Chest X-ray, AP view. Patient: 21 years old, sex M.
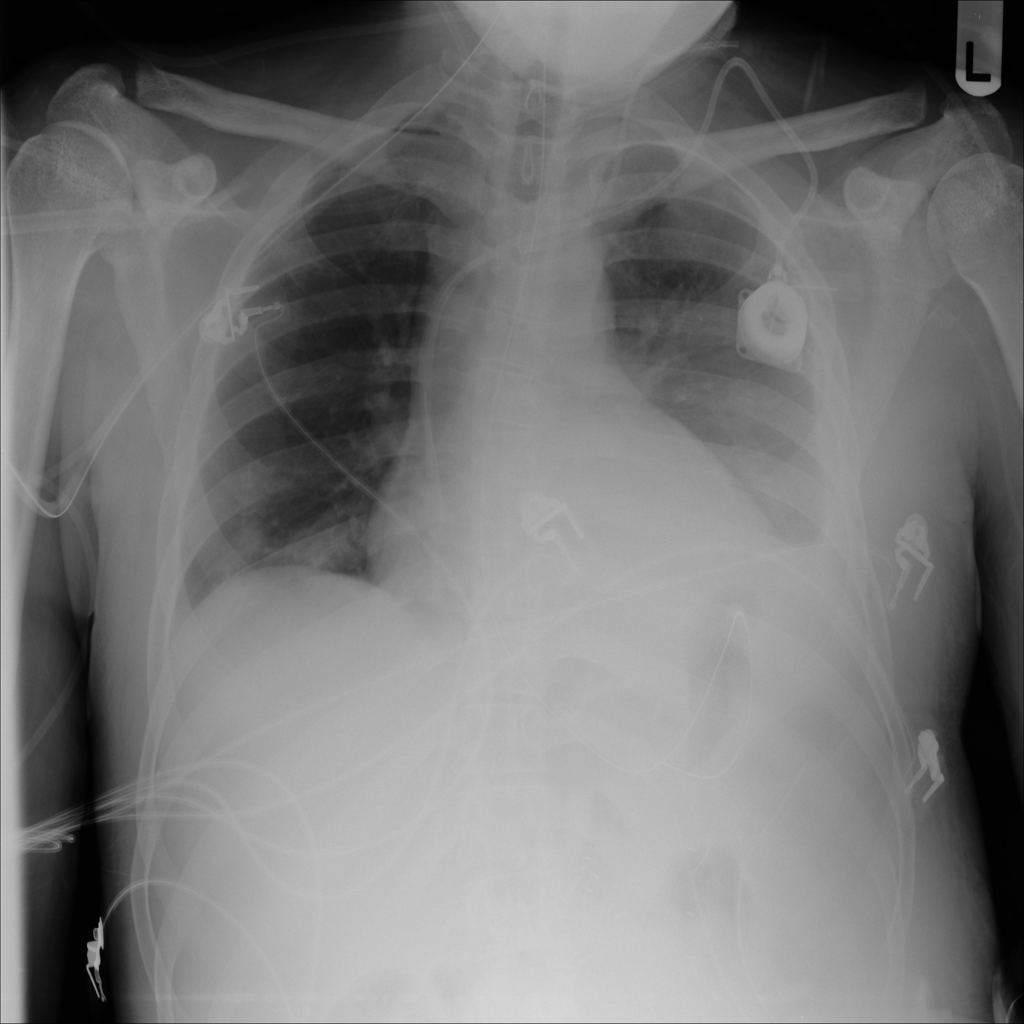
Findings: Atelectasis